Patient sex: F
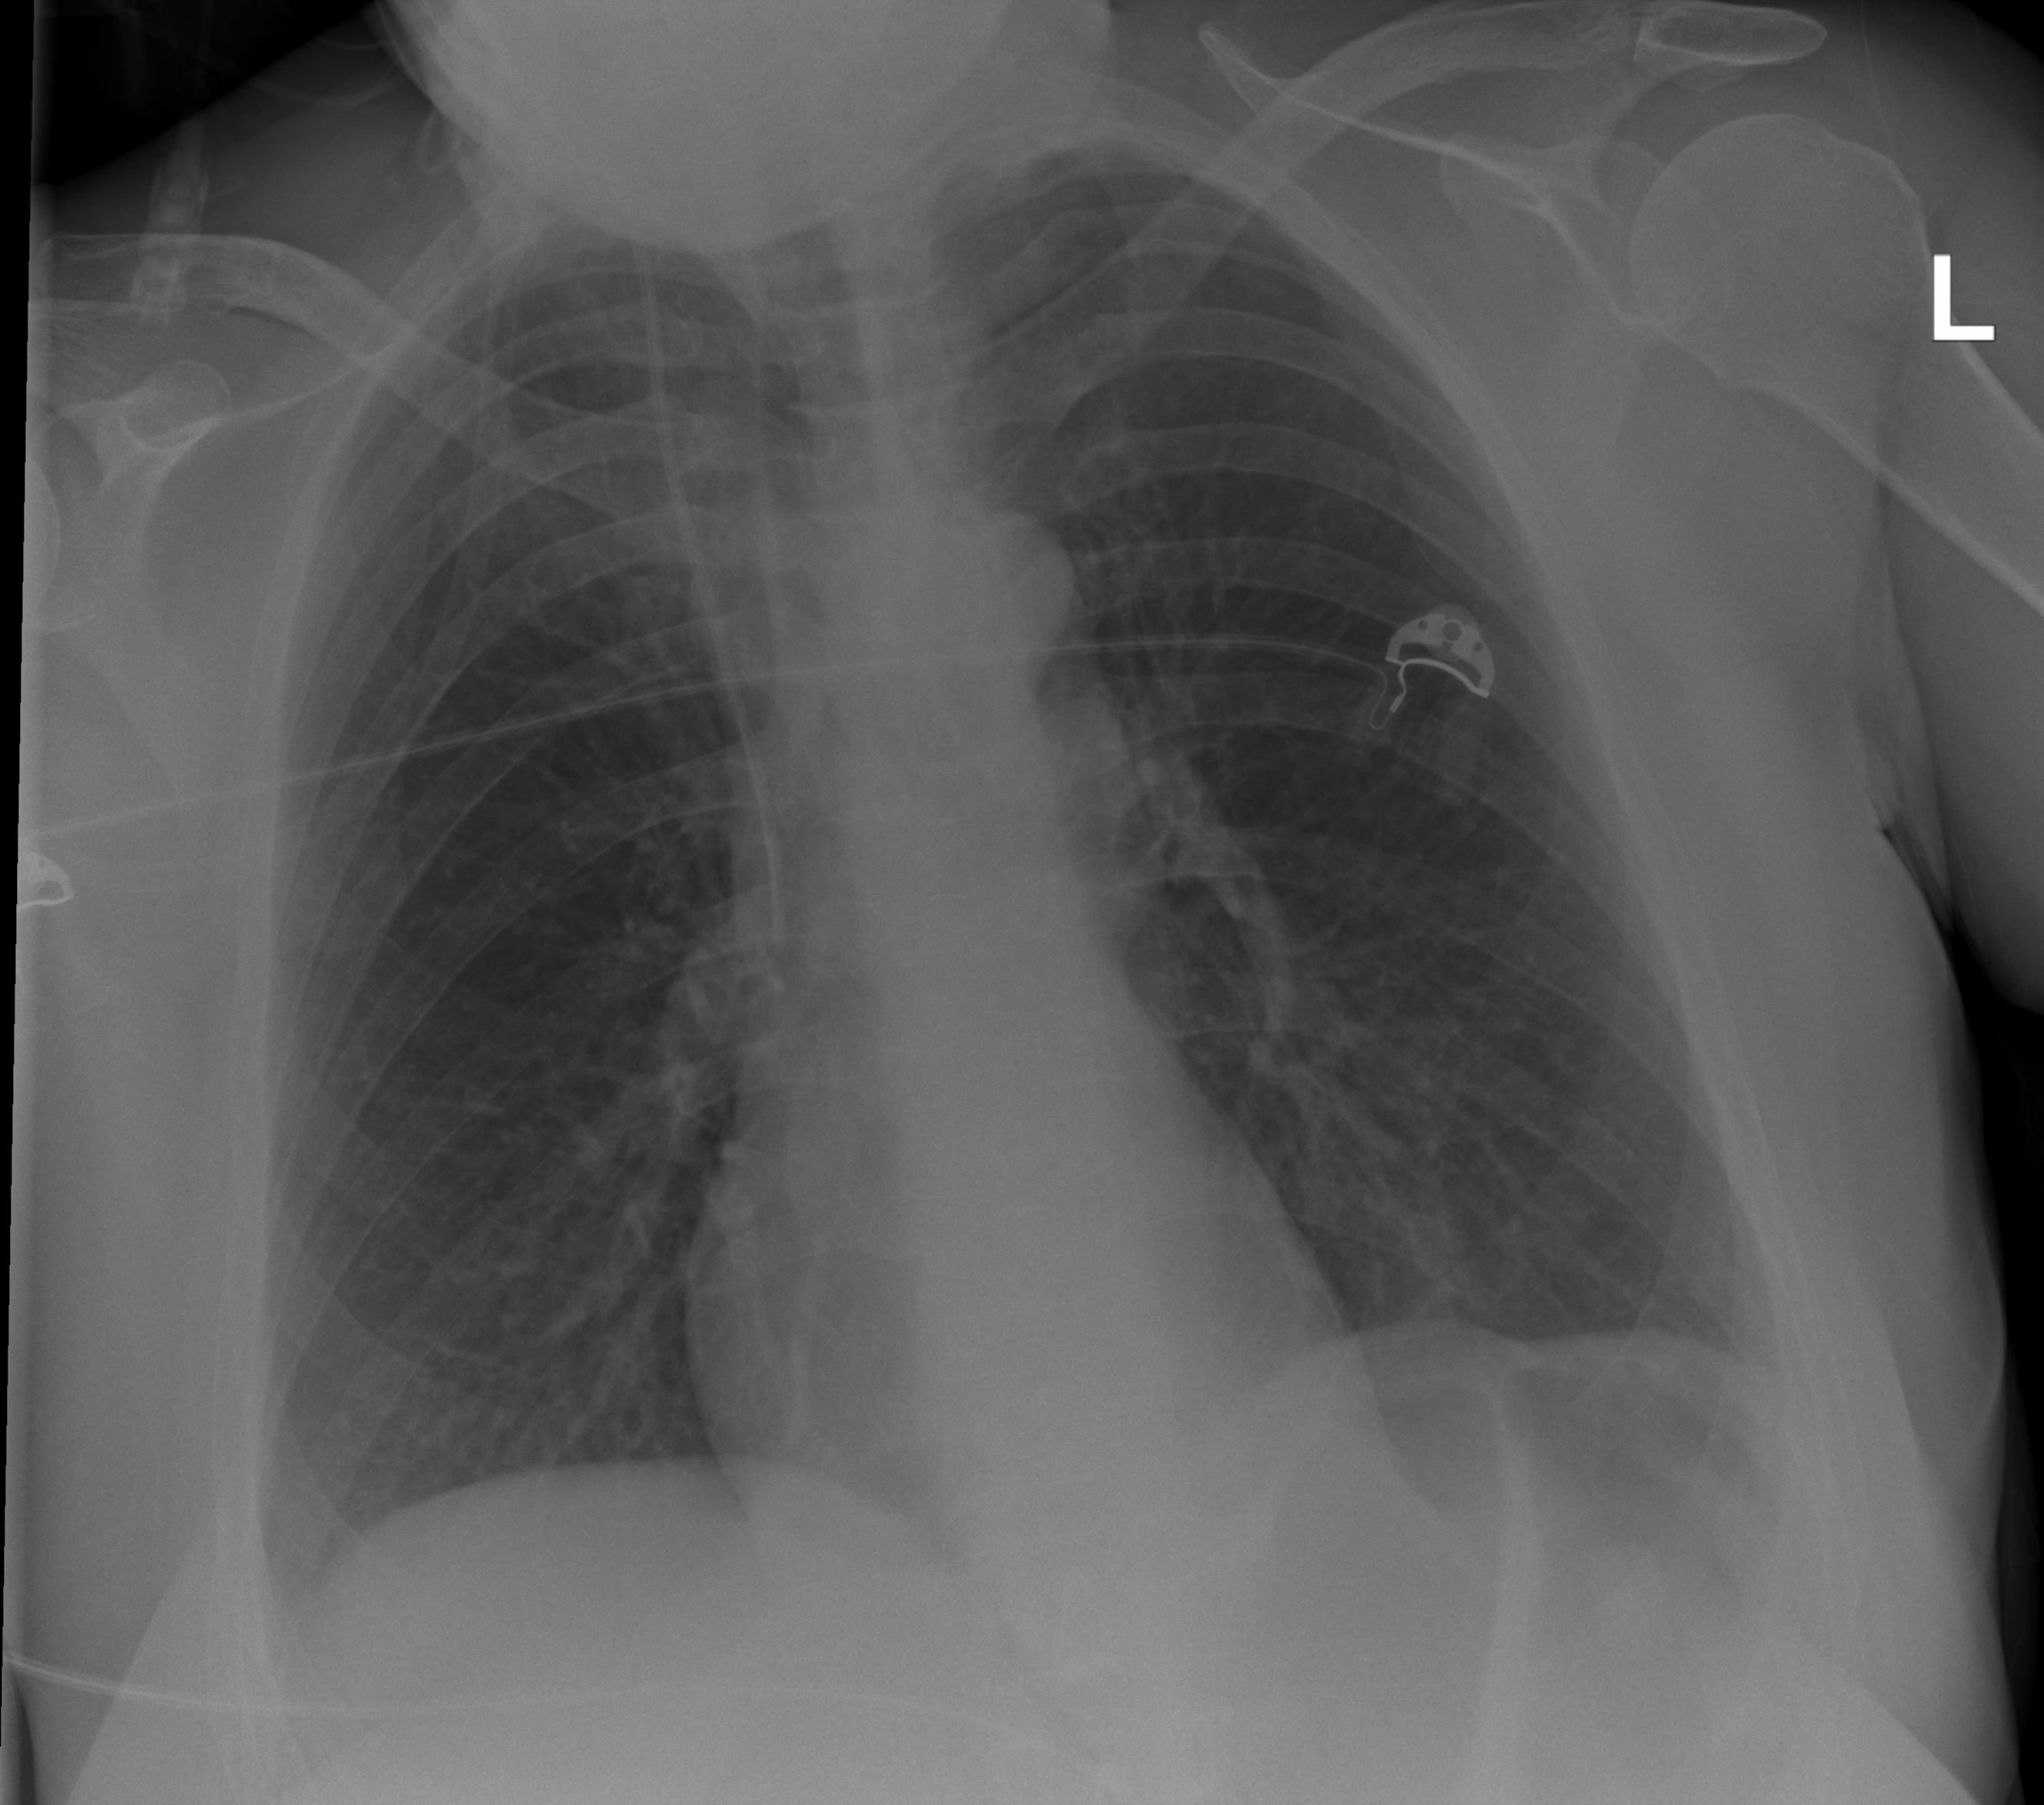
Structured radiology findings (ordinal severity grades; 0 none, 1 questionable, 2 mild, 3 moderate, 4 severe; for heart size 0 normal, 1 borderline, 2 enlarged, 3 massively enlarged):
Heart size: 0
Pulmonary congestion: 0
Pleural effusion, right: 1
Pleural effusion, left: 0
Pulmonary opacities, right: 0
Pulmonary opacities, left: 0
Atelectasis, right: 0
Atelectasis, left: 0